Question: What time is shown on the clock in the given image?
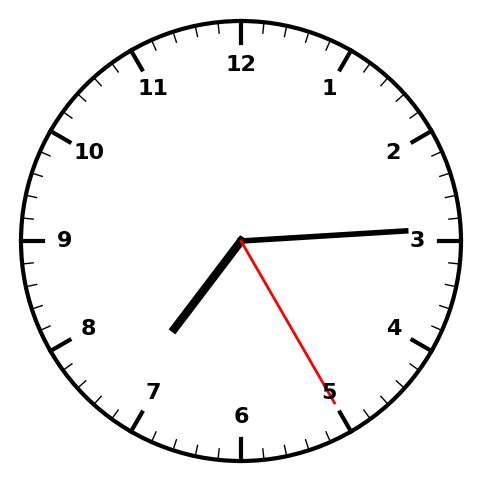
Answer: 07:14:25